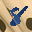
Label: 8